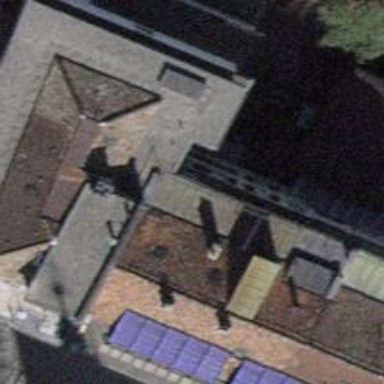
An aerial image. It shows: Dormitory building.